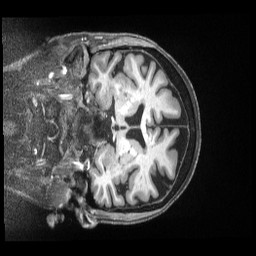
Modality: T1w
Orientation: coronal
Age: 60
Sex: female
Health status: ill
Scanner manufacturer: siemens
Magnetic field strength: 3 T
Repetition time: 2.5 s
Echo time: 0.00181 s